Interaction volume radius: 10 \u00c5
Interaction volume height: 15 \u00c5
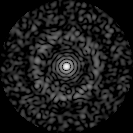
Disorder parameter: 0.827